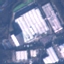
Land use / land cover: Industrial